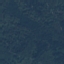
Land use / land cover class: Forest